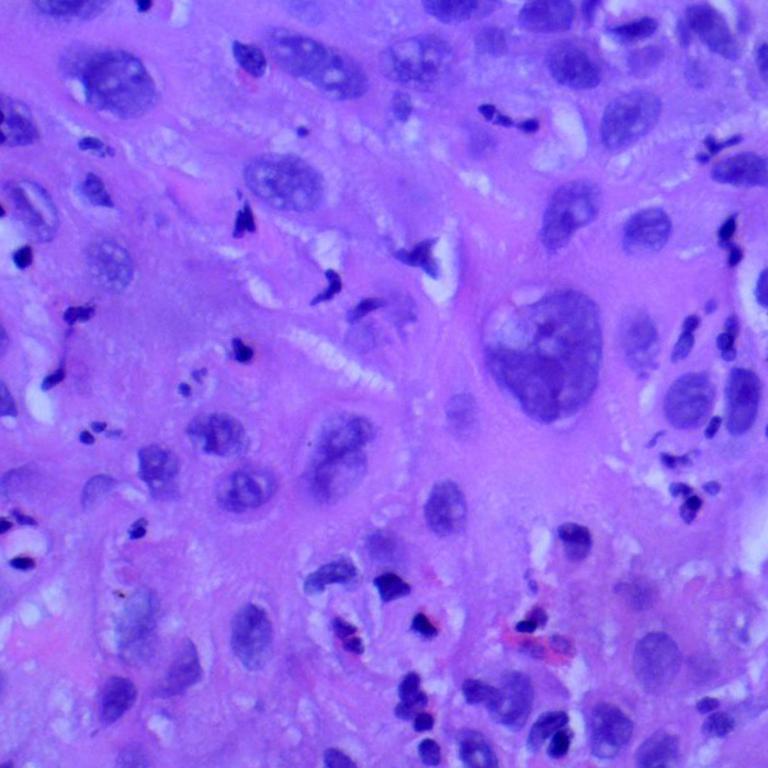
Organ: lung
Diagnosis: squamous carcinomas